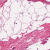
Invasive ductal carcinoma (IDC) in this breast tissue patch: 0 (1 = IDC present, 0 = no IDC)